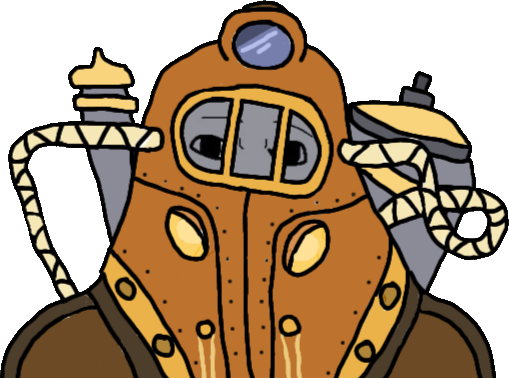
Label: 5_Shroomjak